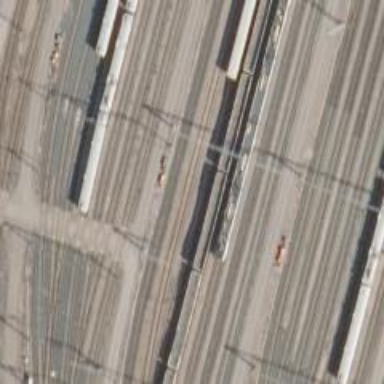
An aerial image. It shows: Railway yard with electrified contact lines.